Question: What is the number of red dots?
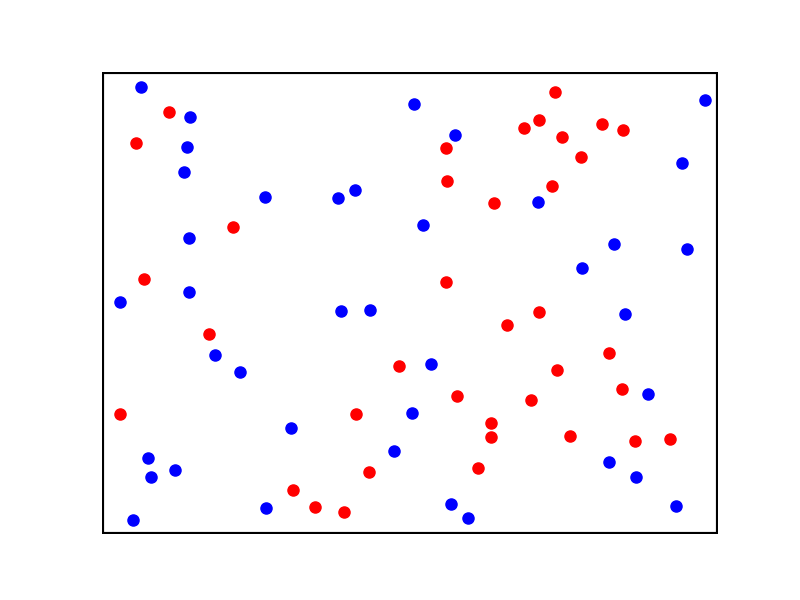
Answer: 37